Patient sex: M
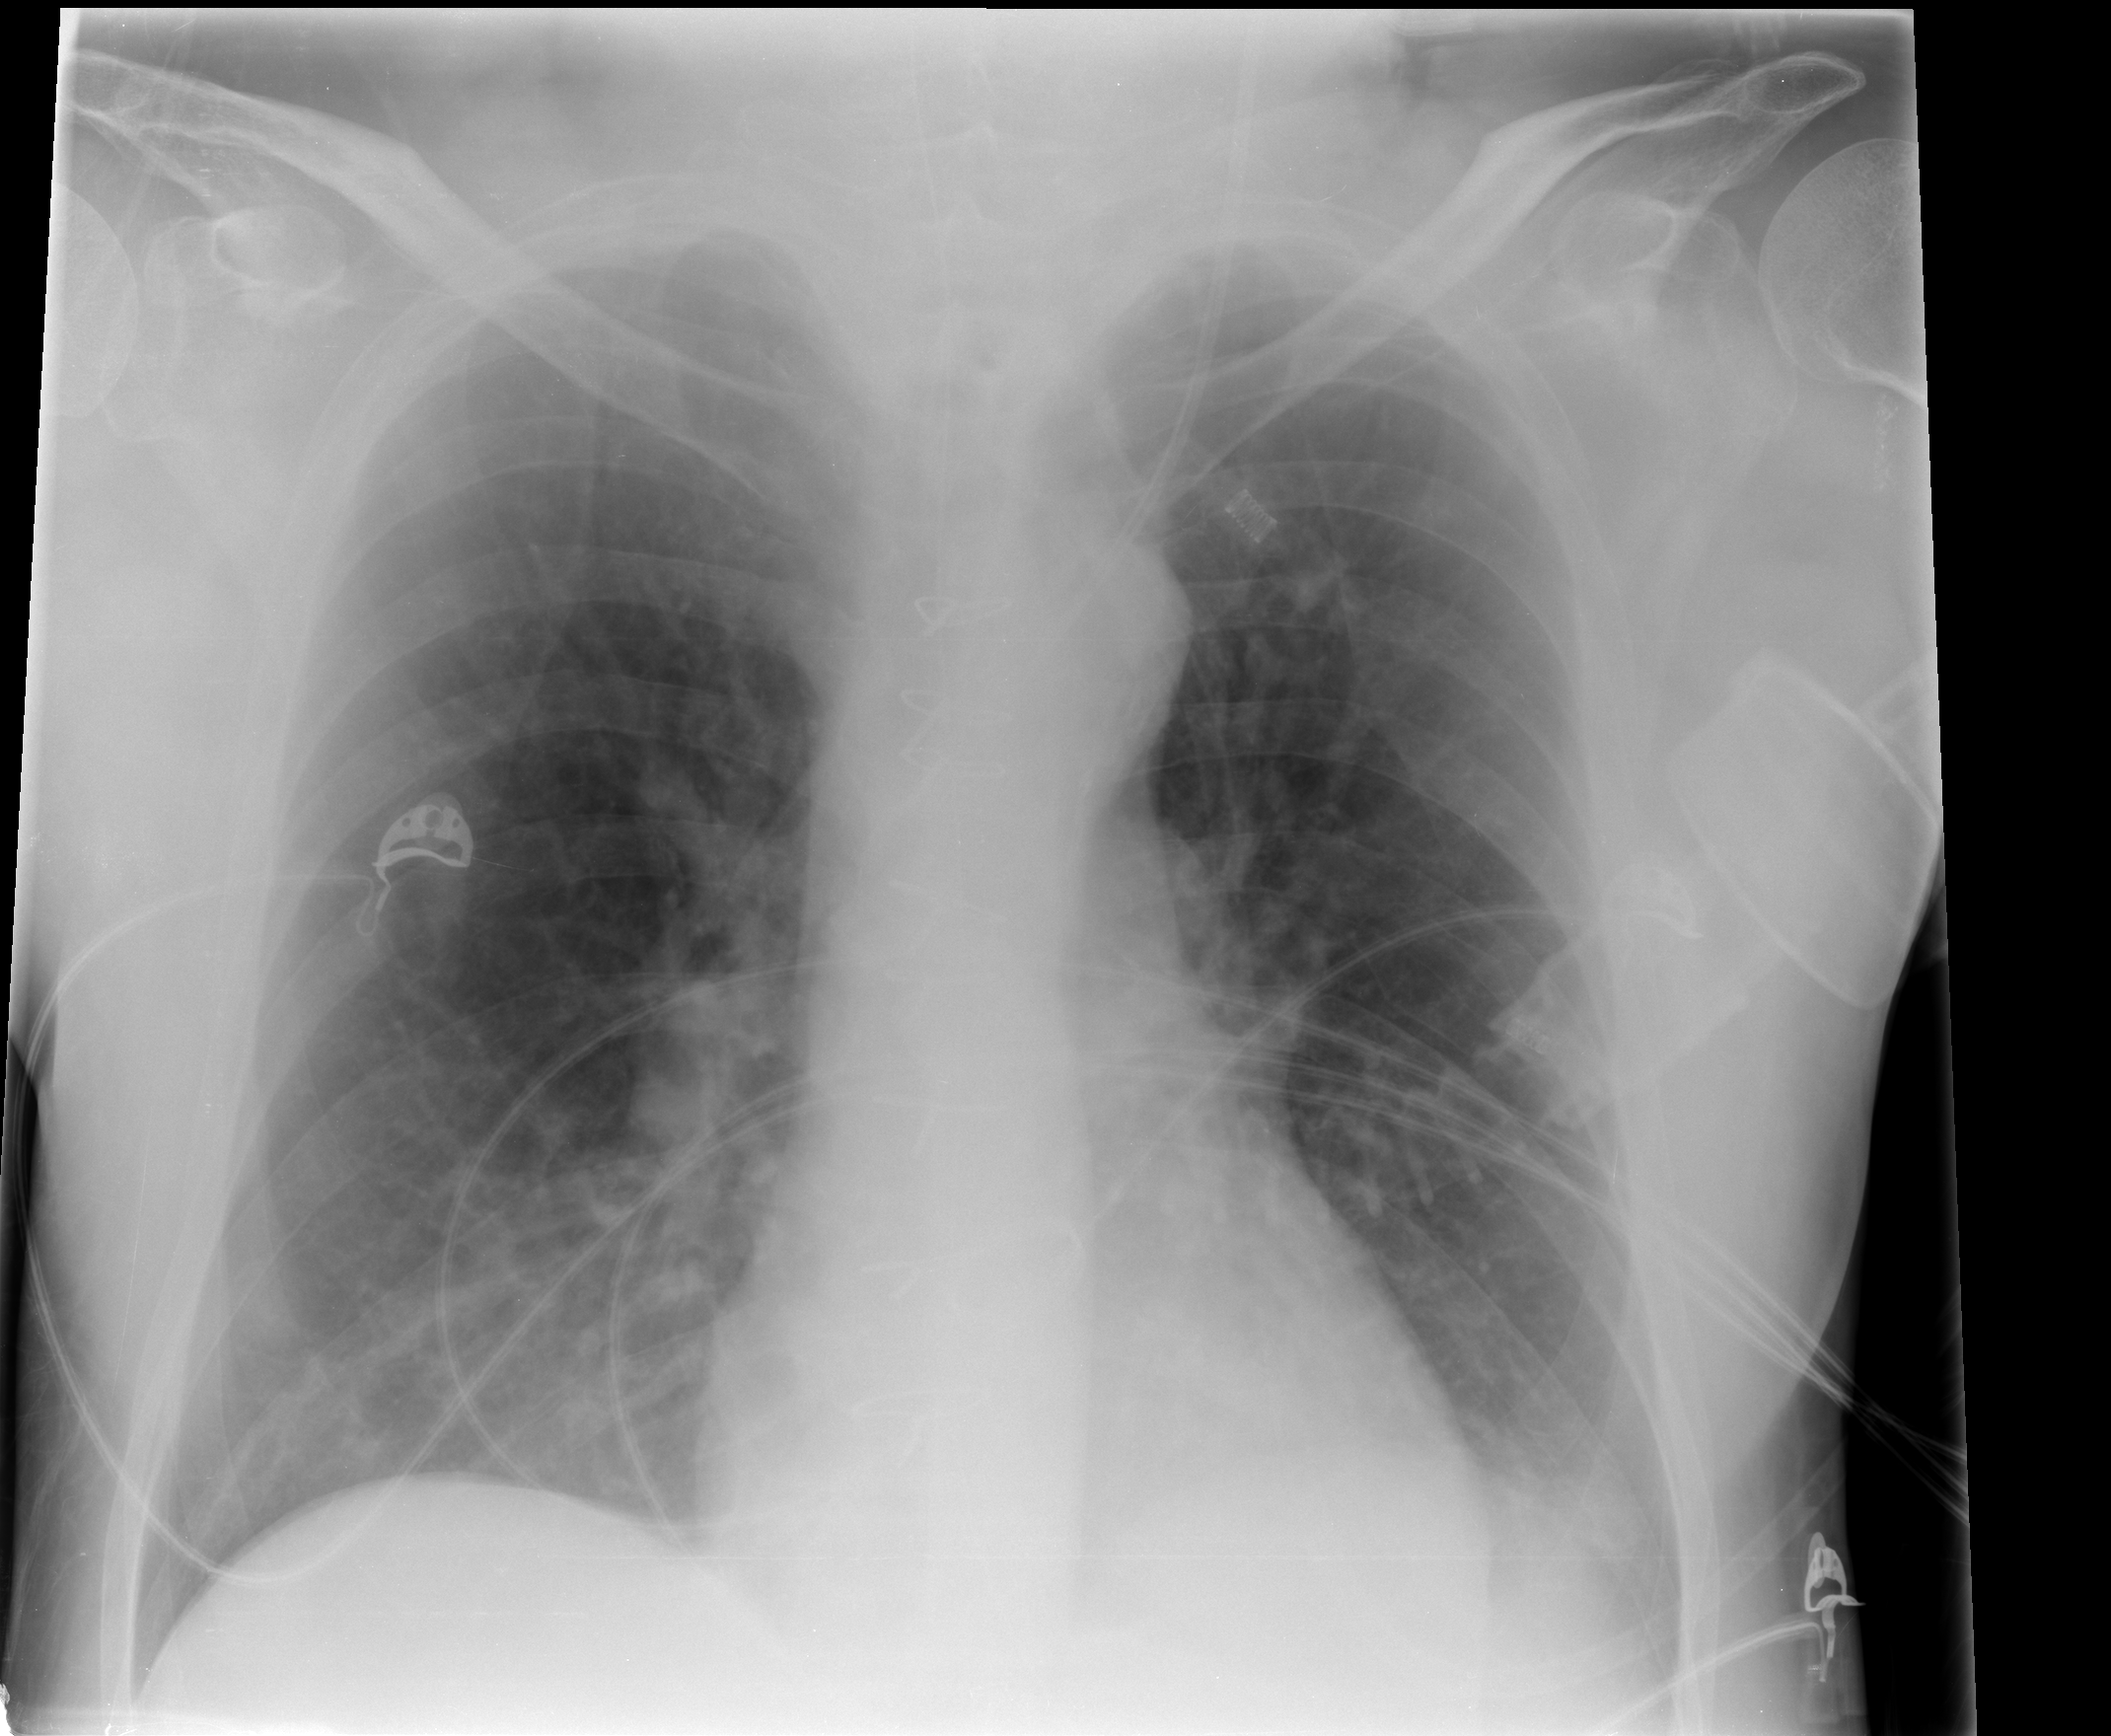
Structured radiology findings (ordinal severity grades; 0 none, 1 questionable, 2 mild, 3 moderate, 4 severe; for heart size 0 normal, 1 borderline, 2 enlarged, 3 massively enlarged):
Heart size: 0
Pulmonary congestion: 1
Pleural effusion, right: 0
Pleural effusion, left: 1
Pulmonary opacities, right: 1
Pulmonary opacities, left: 2
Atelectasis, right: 2
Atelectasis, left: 2